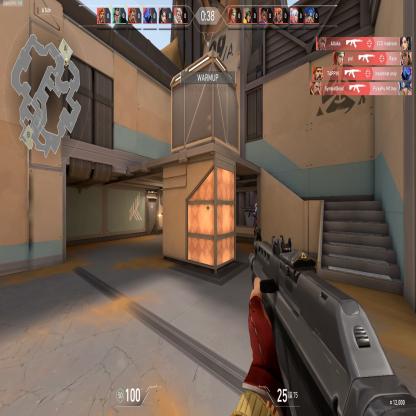
Label: enemy